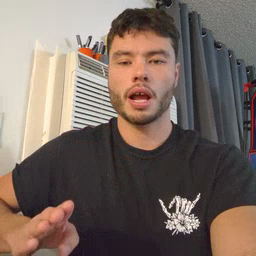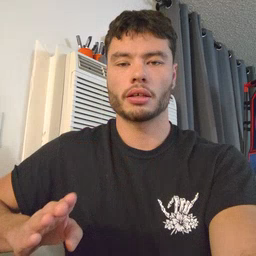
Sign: quiet